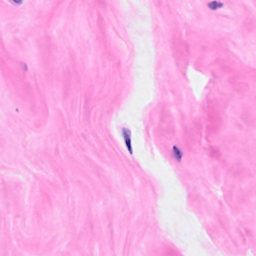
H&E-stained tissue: Breast